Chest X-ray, AP view. Patient: 46 years old, sex M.
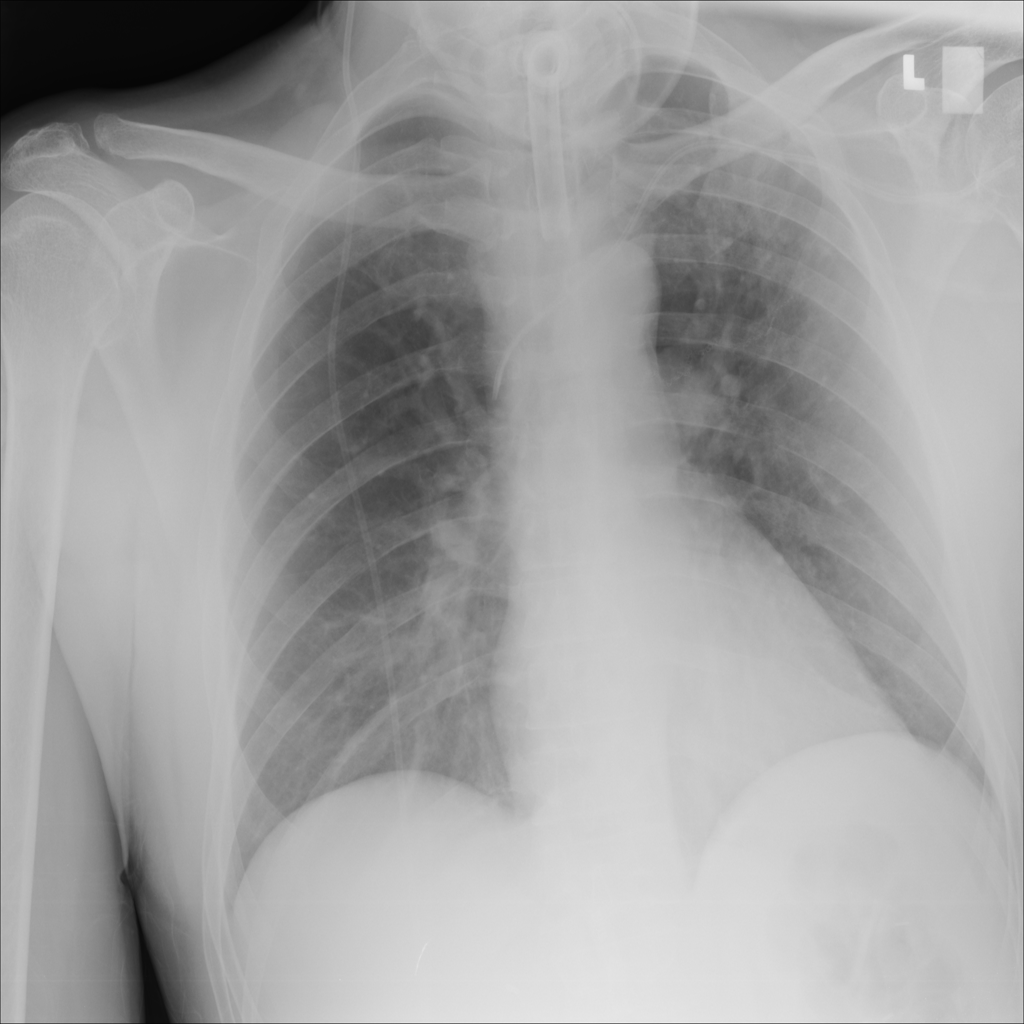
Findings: No Finding